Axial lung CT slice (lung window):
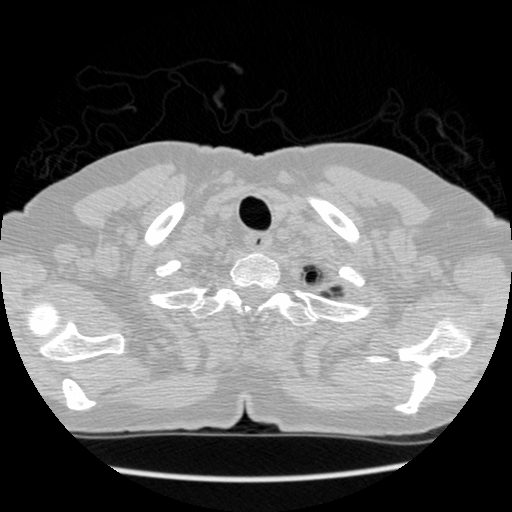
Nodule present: no